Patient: sex M, age 45
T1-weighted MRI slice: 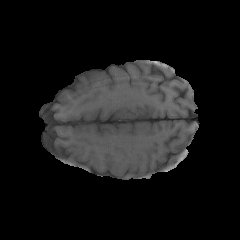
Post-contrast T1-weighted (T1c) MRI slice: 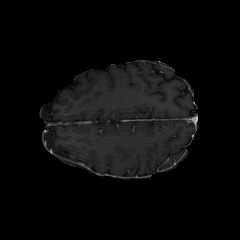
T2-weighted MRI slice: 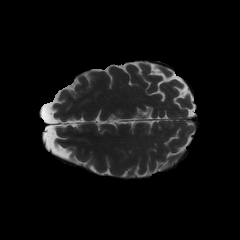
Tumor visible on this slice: no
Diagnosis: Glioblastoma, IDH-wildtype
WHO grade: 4